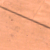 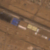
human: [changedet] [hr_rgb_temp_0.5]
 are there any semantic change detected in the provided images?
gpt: An industrial area appears in the desert are below the road and some buildings and new roads appear in the desert area above the road.